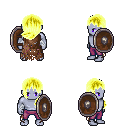
a pixel art fantasy rpg character, male body template, dark elf, purple skin, brown tattered cape, magenta pants, gold left-swept hairstyle, white cloth bandages, shield, four views (front, back, left, right), 2x2 character sprite sheet, small pixel art, hard edges, no anti-aliasing